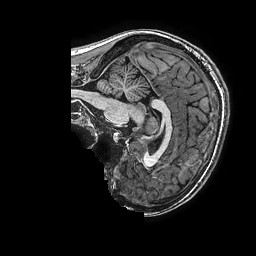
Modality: T1w
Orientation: sagittal
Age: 18
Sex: female
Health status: ill
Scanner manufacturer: ge
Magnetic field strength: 3 T
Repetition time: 0.00766 s
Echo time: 0.003476 s